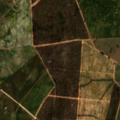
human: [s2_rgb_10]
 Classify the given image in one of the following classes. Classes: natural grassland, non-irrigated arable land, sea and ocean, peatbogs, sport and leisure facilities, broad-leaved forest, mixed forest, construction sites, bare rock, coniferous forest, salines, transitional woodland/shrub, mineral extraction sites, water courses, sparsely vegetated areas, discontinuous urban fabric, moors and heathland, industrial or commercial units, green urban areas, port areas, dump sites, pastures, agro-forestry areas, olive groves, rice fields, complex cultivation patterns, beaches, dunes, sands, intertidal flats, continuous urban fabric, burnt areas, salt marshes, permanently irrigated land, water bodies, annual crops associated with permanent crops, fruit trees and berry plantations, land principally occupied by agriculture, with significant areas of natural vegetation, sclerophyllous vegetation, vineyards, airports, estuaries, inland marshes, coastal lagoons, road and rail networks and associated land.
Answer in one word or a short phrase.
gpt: continuous urban fabric